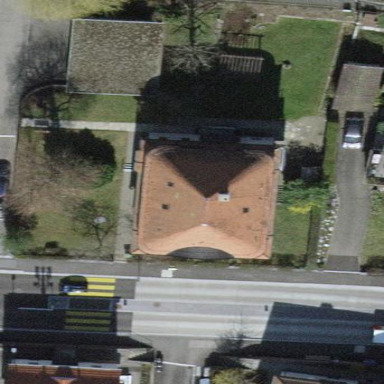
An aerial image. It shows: Building with tiled roof.